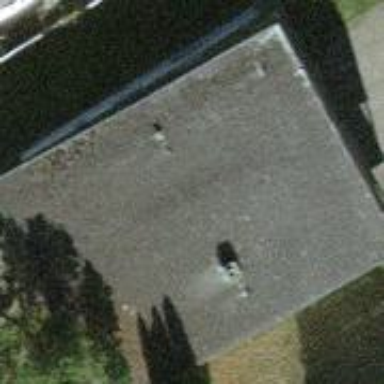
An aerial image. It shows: Detached building.